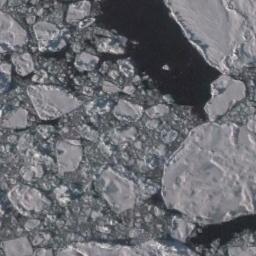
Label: sea_ice